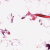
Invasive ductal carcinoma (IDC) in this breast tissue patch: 0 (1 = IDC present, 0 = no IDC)